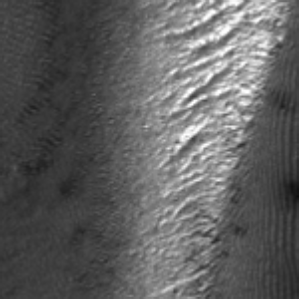
Label: frost